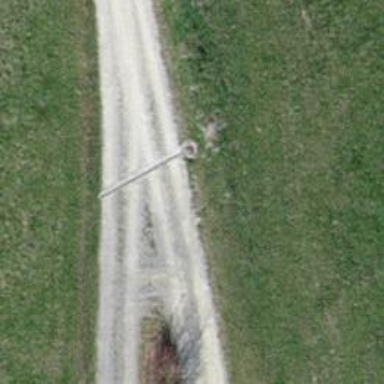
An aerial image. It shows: Guidepost with information.